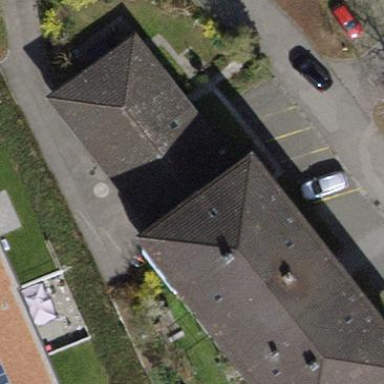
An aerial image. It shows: Building with tile roof.